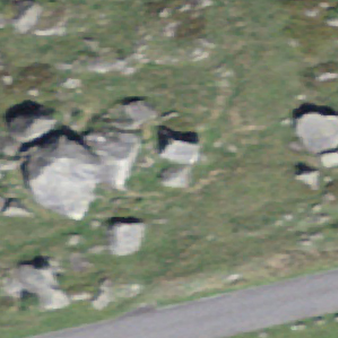
Label: bouldering_area